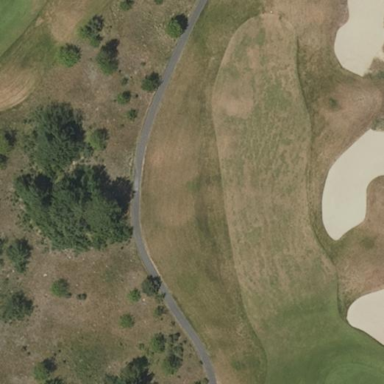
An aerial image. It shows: Scenic golf fairway.